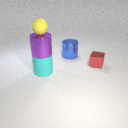
large cyan rubber cylinder below small yellow rubber sphere